Question:
I want to know which type of layout Foursquare use to display like that? I'm not mistaken, they are not using ListView. Actually, they will use other view like TableView or something else. Please let me know if you know about that.
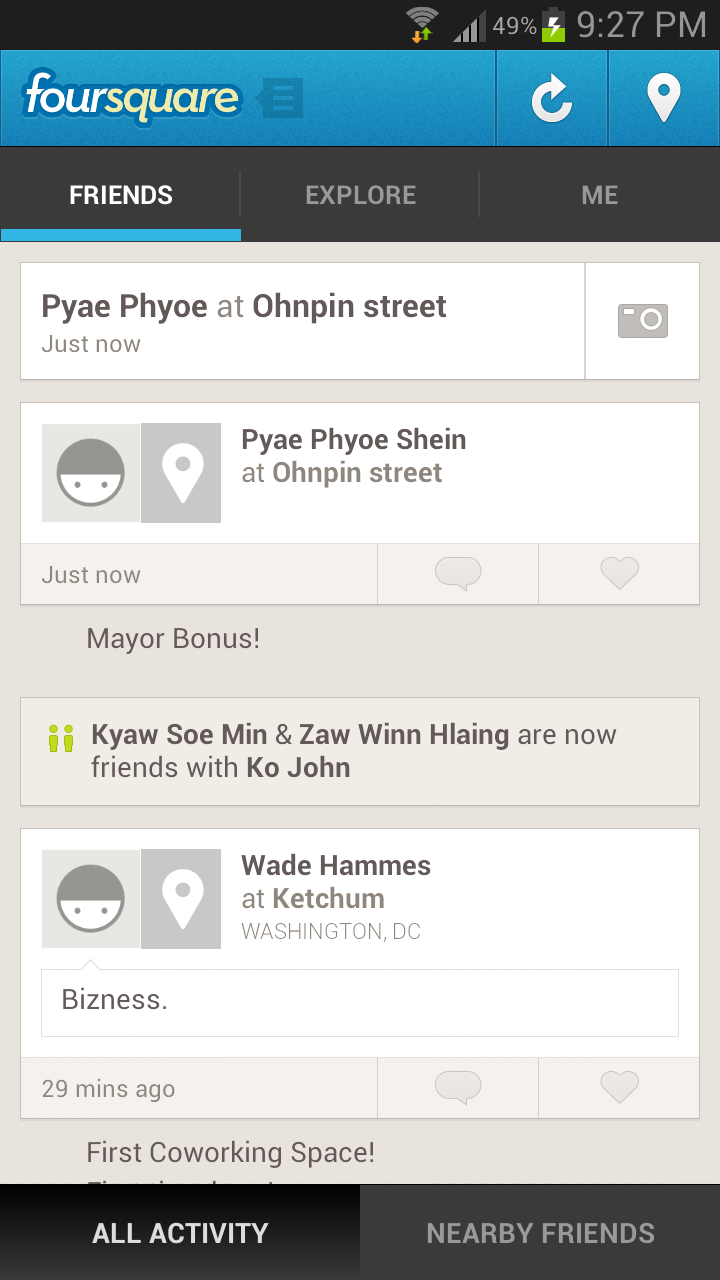
Answer: It's not just one view. It can be many views.
My guess would be a parent RelativeLayout with multiple child LinearLayouts or Relative Layouts with multiple elements inside them such as ImageViews, TextViews etc. The whole thing is probably wrapped in fragments and controlled via the action bar at the top.
This is again just a guess as there are many great ways to achieve this UI depending on what kind of devices you are targeting, optimization requirements etc.